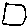
Label: square